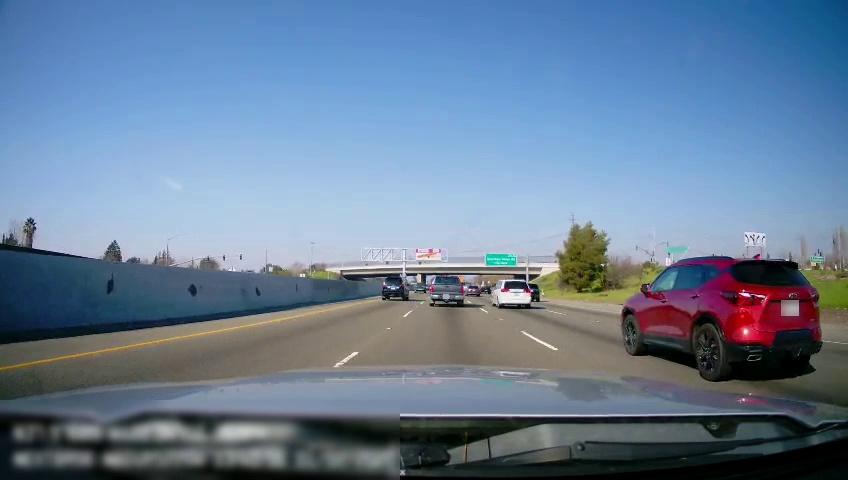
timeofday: Day
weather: Sunny
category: Drivable Space
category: Vehicles | Truck
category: Vehicles | SUV
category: Vehicles | Truck
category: Vehicles | SUV
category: Vehicles | SUV
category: Vehicles | SUV
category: Vehicles | Car
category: Lanes | Alternate Lane
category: Lanes | Current Lane
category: Lanes | Alternate Lane
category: Lanes | Alternate Lane
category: Lanes | Alternate Lane
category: Traffic | Signs
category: Traffic | Signs
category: Traffic | Signs
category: Traffic | Signs
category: Traffic | Signs